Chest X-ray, PA view. Patient: 30 years old, sex M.
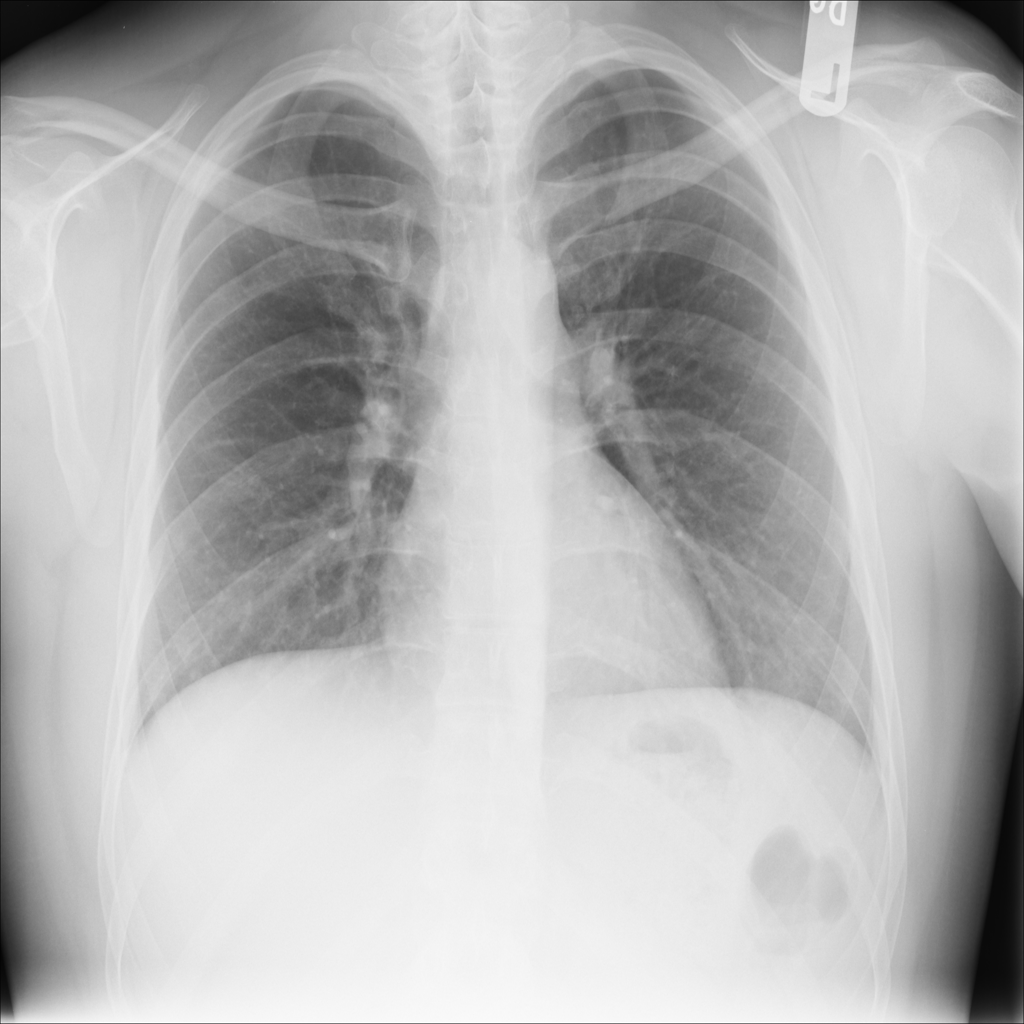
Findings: No Finding